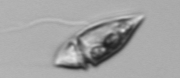
Label: Amphidinium